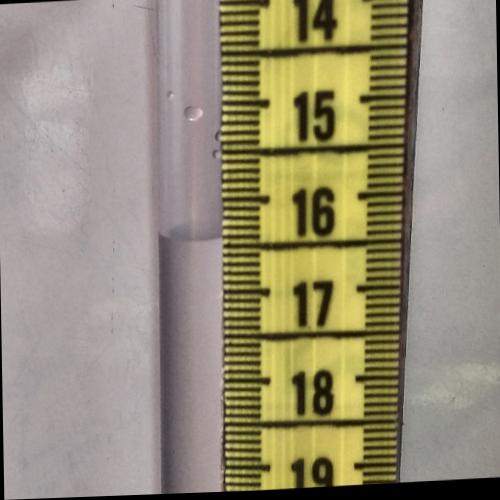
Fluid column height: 16.4 cm